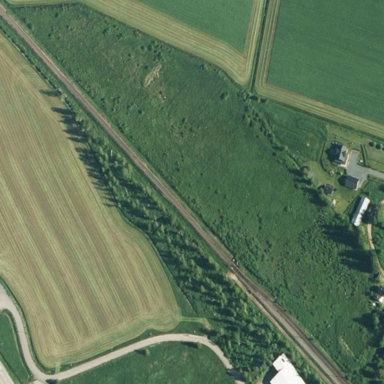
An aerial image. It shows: Agricultural meadow.